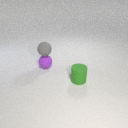
small purple rubber sphere behind small green rubber cylinder